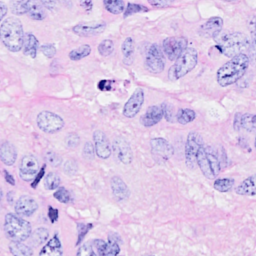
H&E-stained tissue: Breast